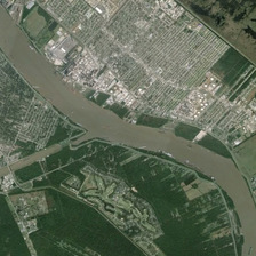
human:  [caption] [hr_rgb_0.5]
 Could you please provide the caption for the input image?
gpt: Both sides of the river have large oasis and well organized urban areas.

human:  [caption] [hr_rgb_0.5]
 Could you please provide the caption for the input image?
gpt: There are large oases and well-organized urban areas on both sides of the river.

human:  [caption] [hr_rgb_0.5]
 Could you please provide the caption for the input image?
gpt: Large oases and cities on both sides

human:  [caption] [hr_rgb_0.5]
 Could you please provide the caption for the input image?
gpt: On both sides of the river, there is a large oasis and a nicely organized urban area.

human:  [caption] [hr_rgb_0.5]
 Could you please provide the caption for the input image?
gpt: on both sides of the river, there are large oasis and well organized urban area.